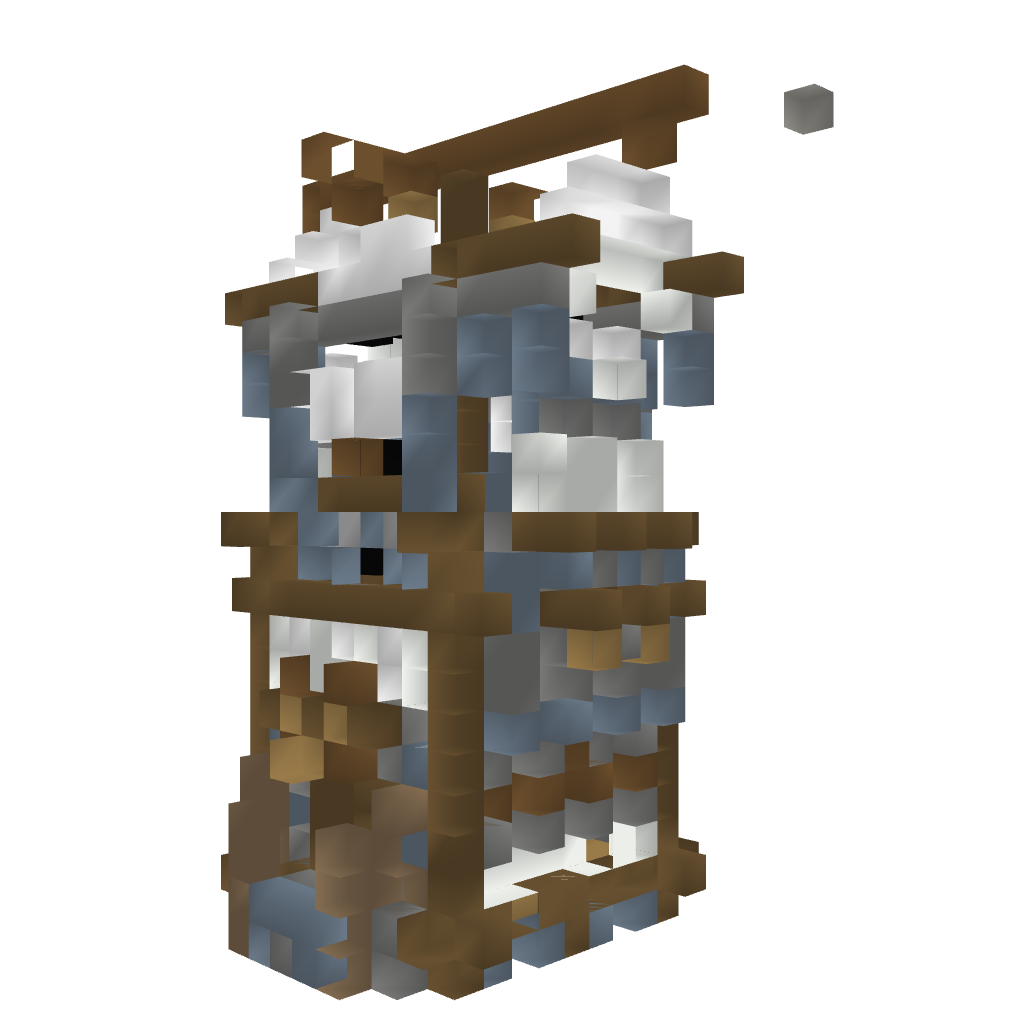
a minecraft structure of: Team New Genesis House1